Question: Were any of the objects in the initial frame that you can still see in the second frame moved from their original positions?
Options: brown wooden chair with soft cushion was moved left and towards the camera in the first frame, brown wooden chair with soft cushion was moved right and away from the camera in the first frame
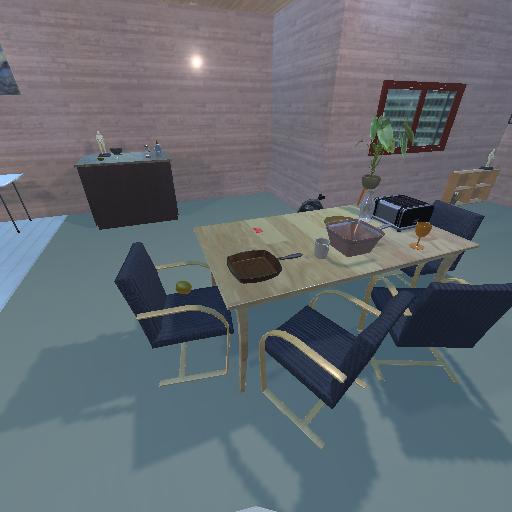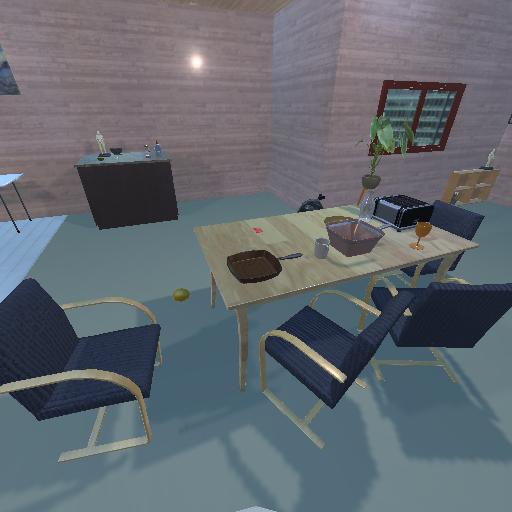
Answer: brown wooden chair with soft cushion was moved left and towards the camera in the first frame